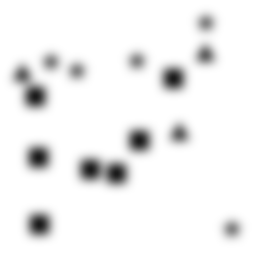
Squares: 7
Triangles: 3
Stars: 5
Total shapes: 15